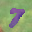
Label: 7